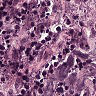
Metastatic tissue present: no